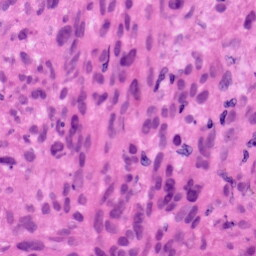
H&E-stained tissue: Skin